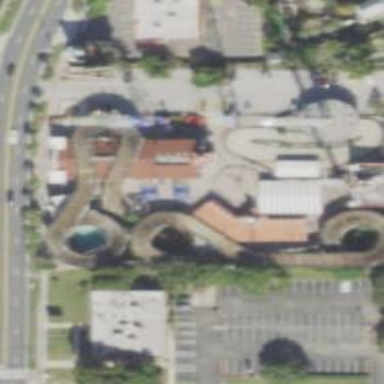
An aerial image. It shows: Theme park.